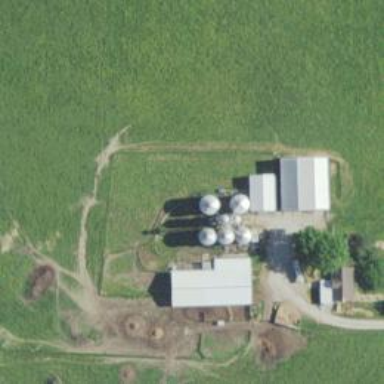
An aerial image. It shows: Silo.